Interaction volume radius: 10 \u00c5
Interaction volume height: 30 \u00c5
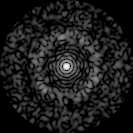
Disorder parameter: 0.8182